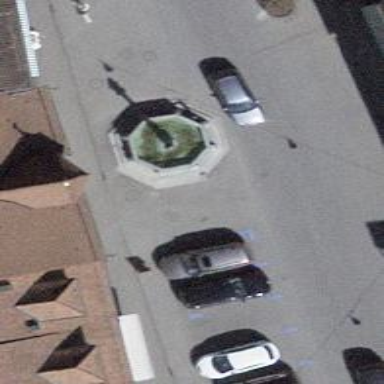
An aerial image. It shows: Fountain.